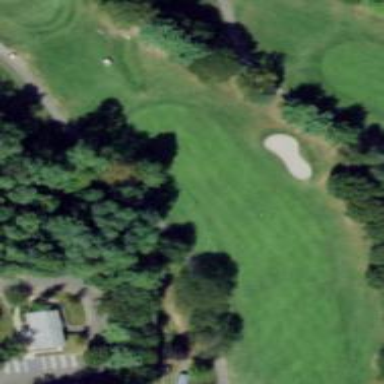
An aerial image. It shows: Golf hole.